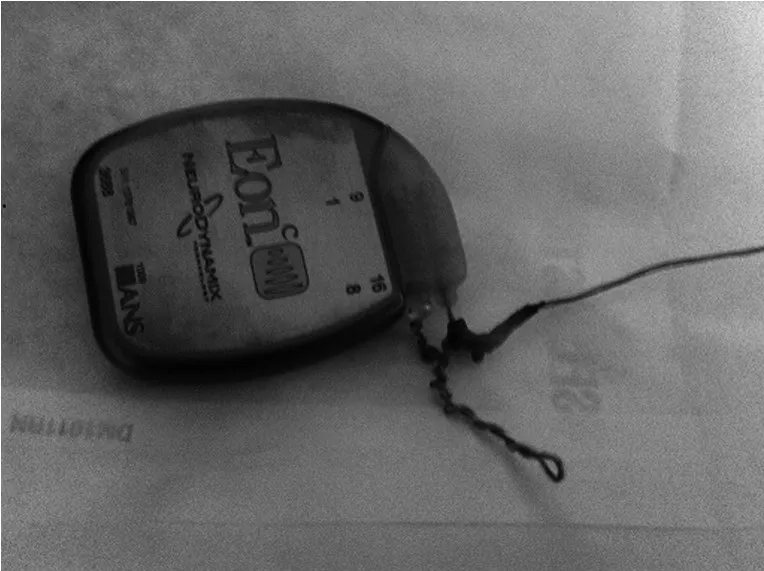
IPG with twisted wires after removal from patient.
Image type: radiology (x_ray)